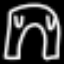
Label: pants